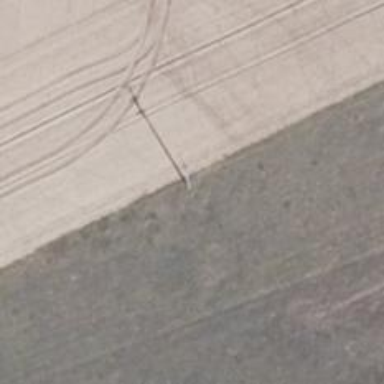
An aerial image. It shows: Power pole.